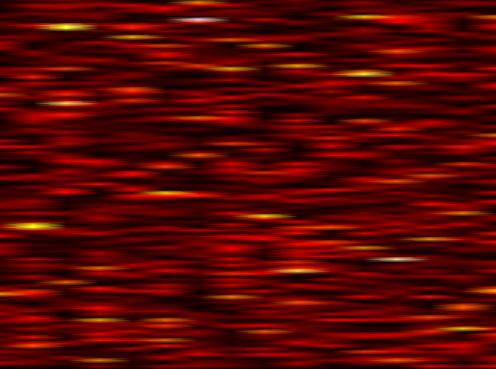
Label: FBMC